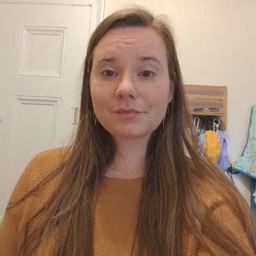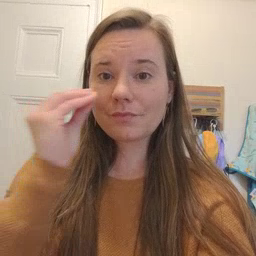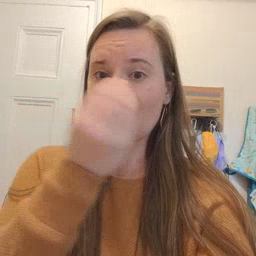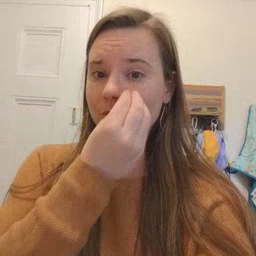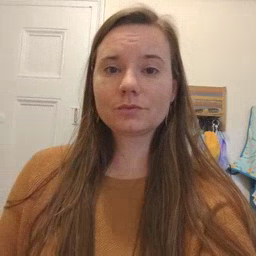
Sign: flower